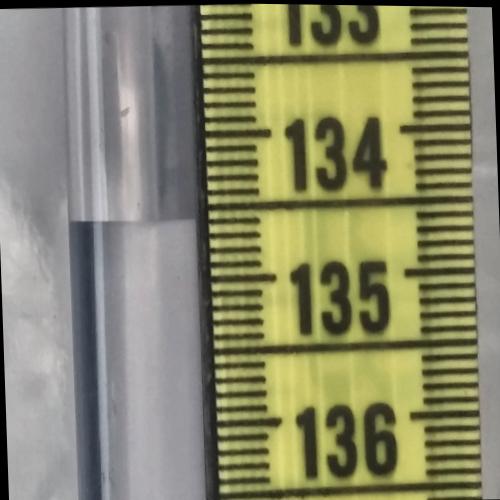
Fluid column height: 134.6 cm